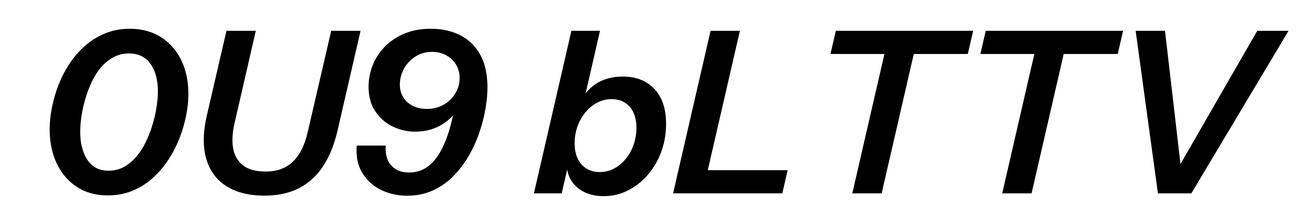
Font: InstrumentSans-Italic_SemiBold_Italic